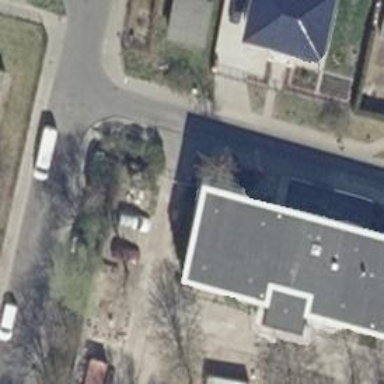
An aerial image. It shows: Residential road with asphalt surface. It has separate sidewalks on both sides.